Interaction volume radius: 5 \u00c5
Interaction volume height: 10 \u00c5
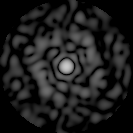
Disorder parameter: 0.8633